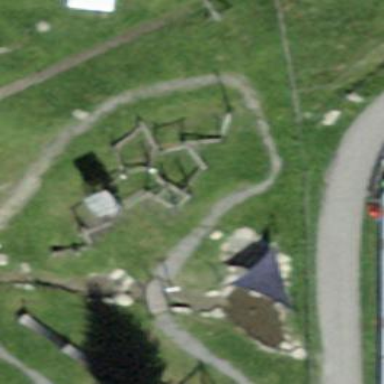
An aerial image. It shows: Playground area for leisure land.